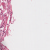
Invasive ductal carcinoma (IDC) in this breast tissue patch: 0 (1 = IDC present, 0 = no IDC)